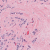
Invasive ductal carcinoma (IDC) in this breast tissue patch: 1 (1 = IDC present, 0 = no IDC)